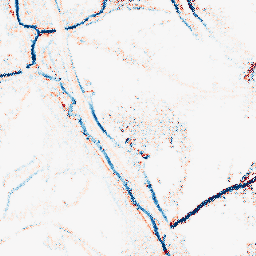
Category: morphological
Decomposition family: morphological_diamond
Decomposition parameters: operation: average
radius: 3
Upsampling method: regularized
Upsampling parameters: scale: 4
lambda_reg: 0.1
Upsampling scale: 4